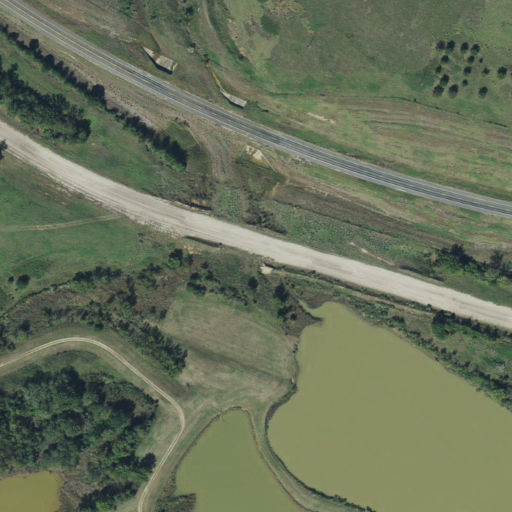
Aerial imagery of valley in Texas named Red Hollow containing pasture, open water, barren land, low intensity development, medium intensity development, grassland, high intensity development, shrub, and open development